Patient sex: M
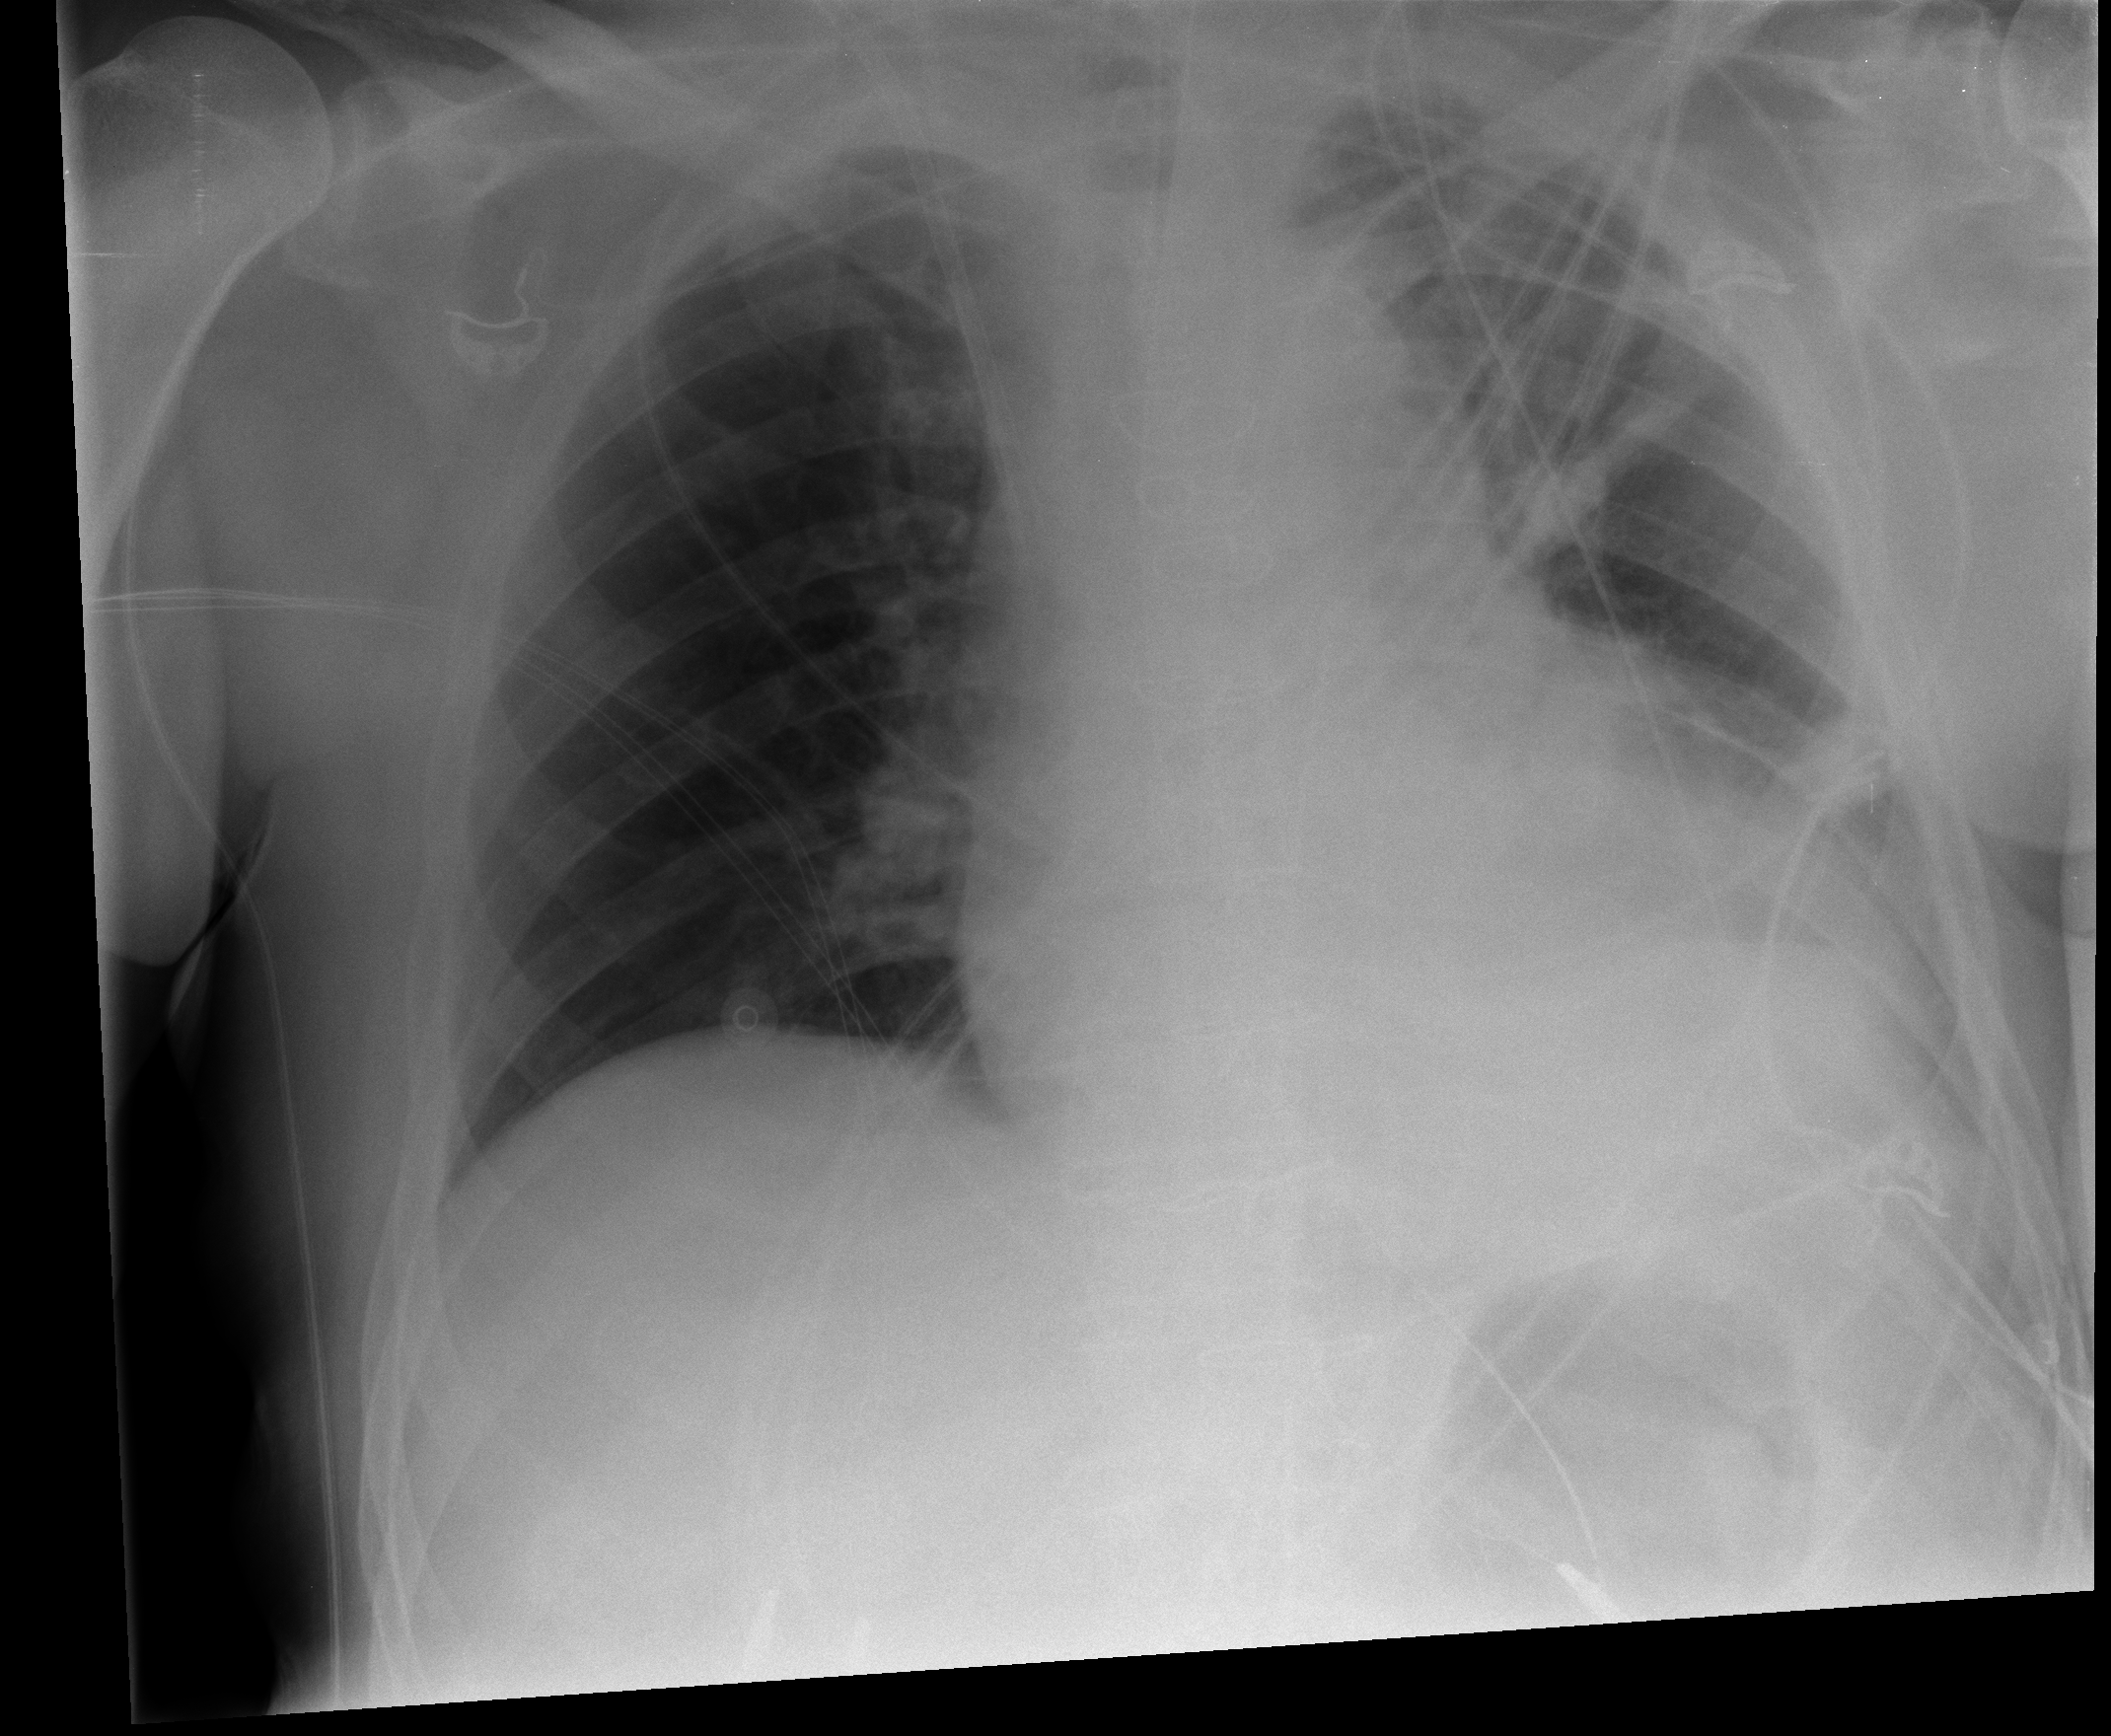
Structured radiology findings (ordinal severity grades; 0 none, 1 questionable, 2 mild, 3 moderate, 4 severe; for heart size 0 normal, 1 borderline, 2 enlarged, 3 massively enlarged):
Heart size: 2
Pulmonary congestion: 0
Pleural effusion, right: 0
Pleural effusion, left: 2
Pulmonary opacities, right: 0
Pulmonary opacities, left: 0
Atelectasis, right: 0
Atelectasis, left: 2